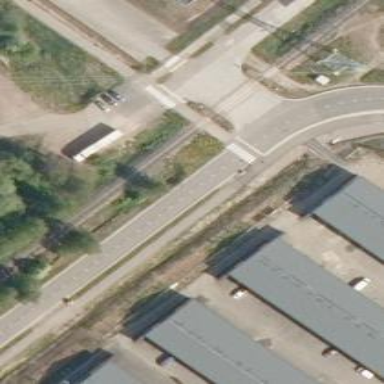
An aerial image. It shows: Signal light at railway crossing.